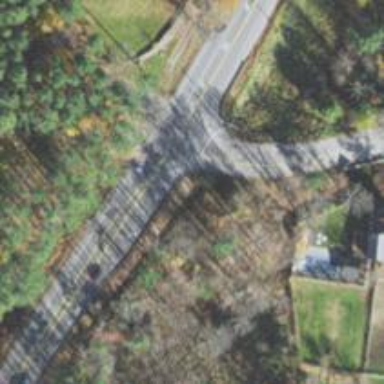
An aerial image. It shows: Road with stop sign.